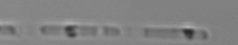
Label: Skeletonema